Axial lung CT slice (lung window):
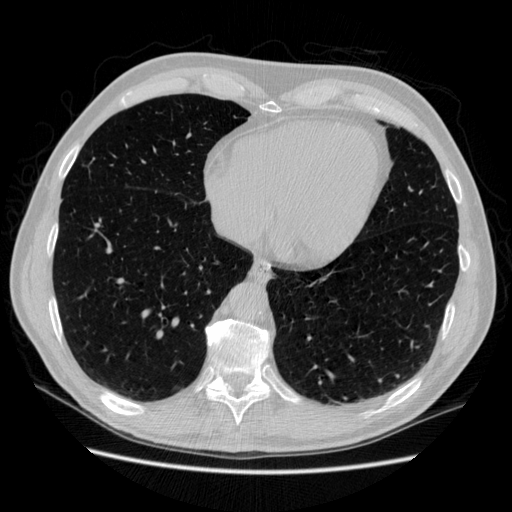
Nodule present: no